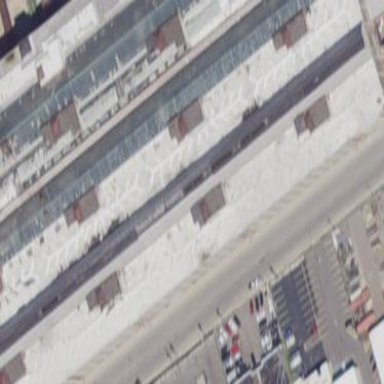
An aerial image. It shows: View of roof of building.